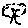
Label: tree